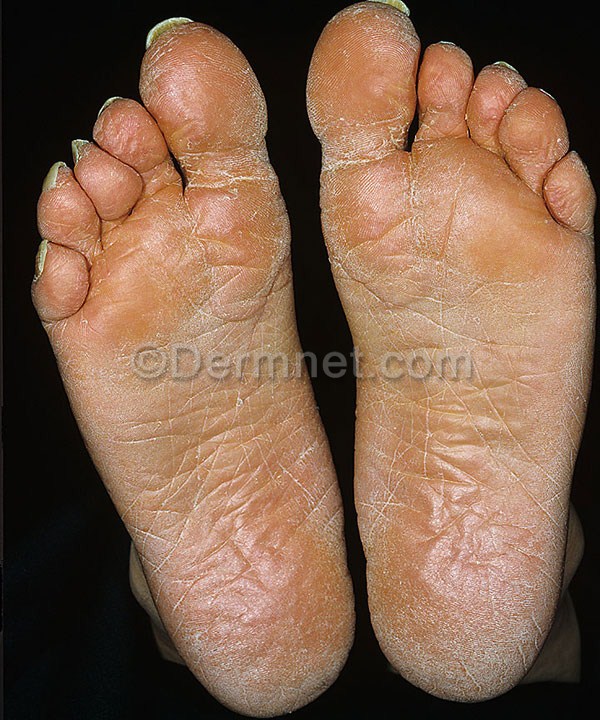
Disease: Tinea Ringworm Candidiasis and other Fungal Infections